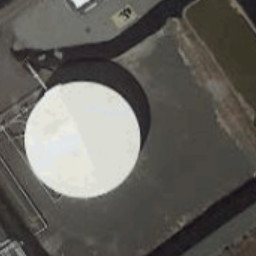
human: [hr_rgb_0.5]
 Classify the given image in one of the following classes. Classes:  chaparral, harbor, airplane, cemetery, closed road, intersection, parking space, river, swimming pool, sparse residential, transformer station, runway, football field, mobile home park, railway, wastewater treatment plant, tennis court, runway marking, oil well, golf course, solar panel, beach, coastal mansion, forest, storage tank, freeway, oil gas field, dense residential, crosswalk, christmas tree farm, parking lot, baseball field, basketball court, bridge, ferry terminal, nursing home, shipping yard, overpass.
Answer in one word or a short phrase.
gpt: storage tank